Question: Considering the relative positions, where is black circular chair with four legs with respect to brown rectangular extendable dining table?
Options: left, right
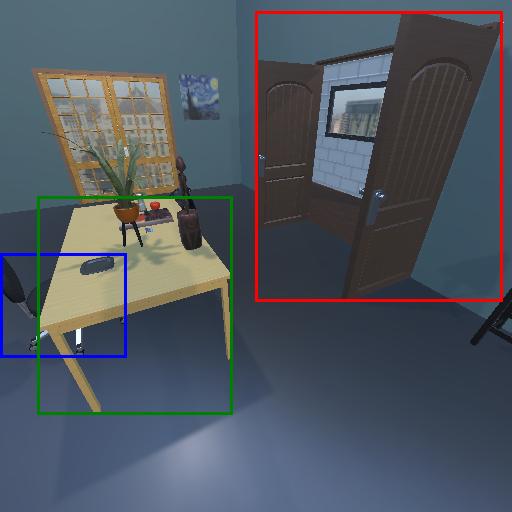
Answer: left